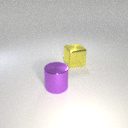
large purple metal cylinder to the left of large yellow metal cube